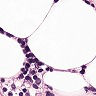
Metastatic tissue present: no